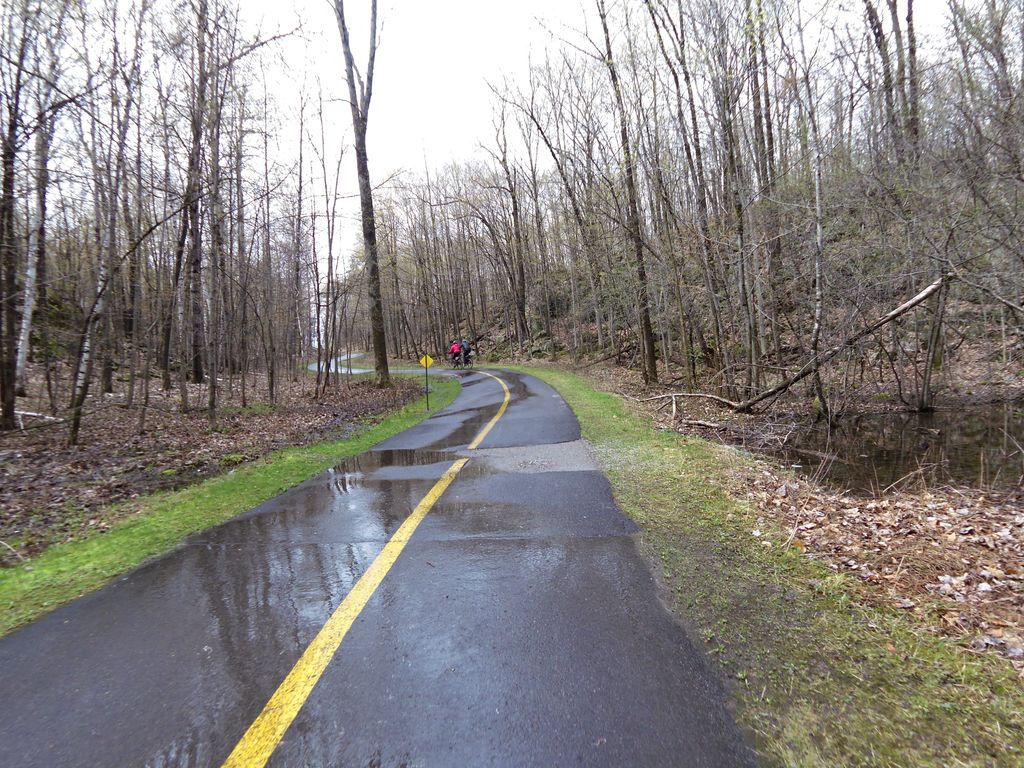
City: ottawa-gatineau